Question: I have an 'UIImageView' that I've added programmatically and a button which has been added in a Storyboard. And now I need to add "Vertical Spacing" between them, but I don't know how to do it. Would be easy if I would have added 'UIImageView' in storyboard:

How can i solve the problem ?
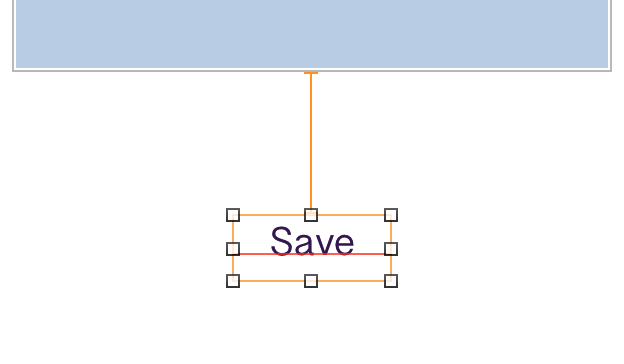
Answer: Let suppose your 'UIImageView' is added in the top as you put in your image above, then you can add constraints programmatically like in the following way:
'''
override func viewDidLoad() {
super.viewDidLoad()
// assuming here you have added the self.imageView to the main view and it was declared before.
self.imageView.setTranslatesAutoresizingMaskIntoConstraints(false)
// create the constraints with the constant value you want.
var verticalSpace = NSLayoutConstraint(item: self.imageView, attribute: .Bottom, relatedBy: .Equal, toItem: self.button, attribute: .Bottom, multiplier: 1, constant: 50)
// activate the constraints
NSLayoutConstraint.activateConstraints([verticalSpace])
}
'''
In the above code I only put the vertical space constraints, you need to set the necessary constraints to avoid warnings about it.
There are several ways of adding constraint programmatically you can read more in this very nice answer <URL>.
I hope this help you.